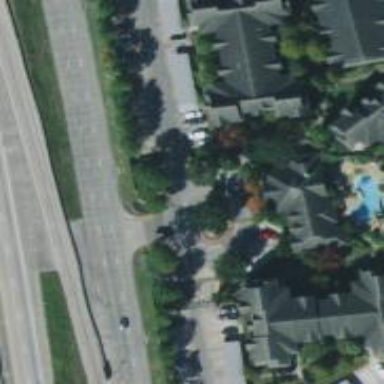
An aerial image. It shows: Driveway leading to service road.